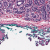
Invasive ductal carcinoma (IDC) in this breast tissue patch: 0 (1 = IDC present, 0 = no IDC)